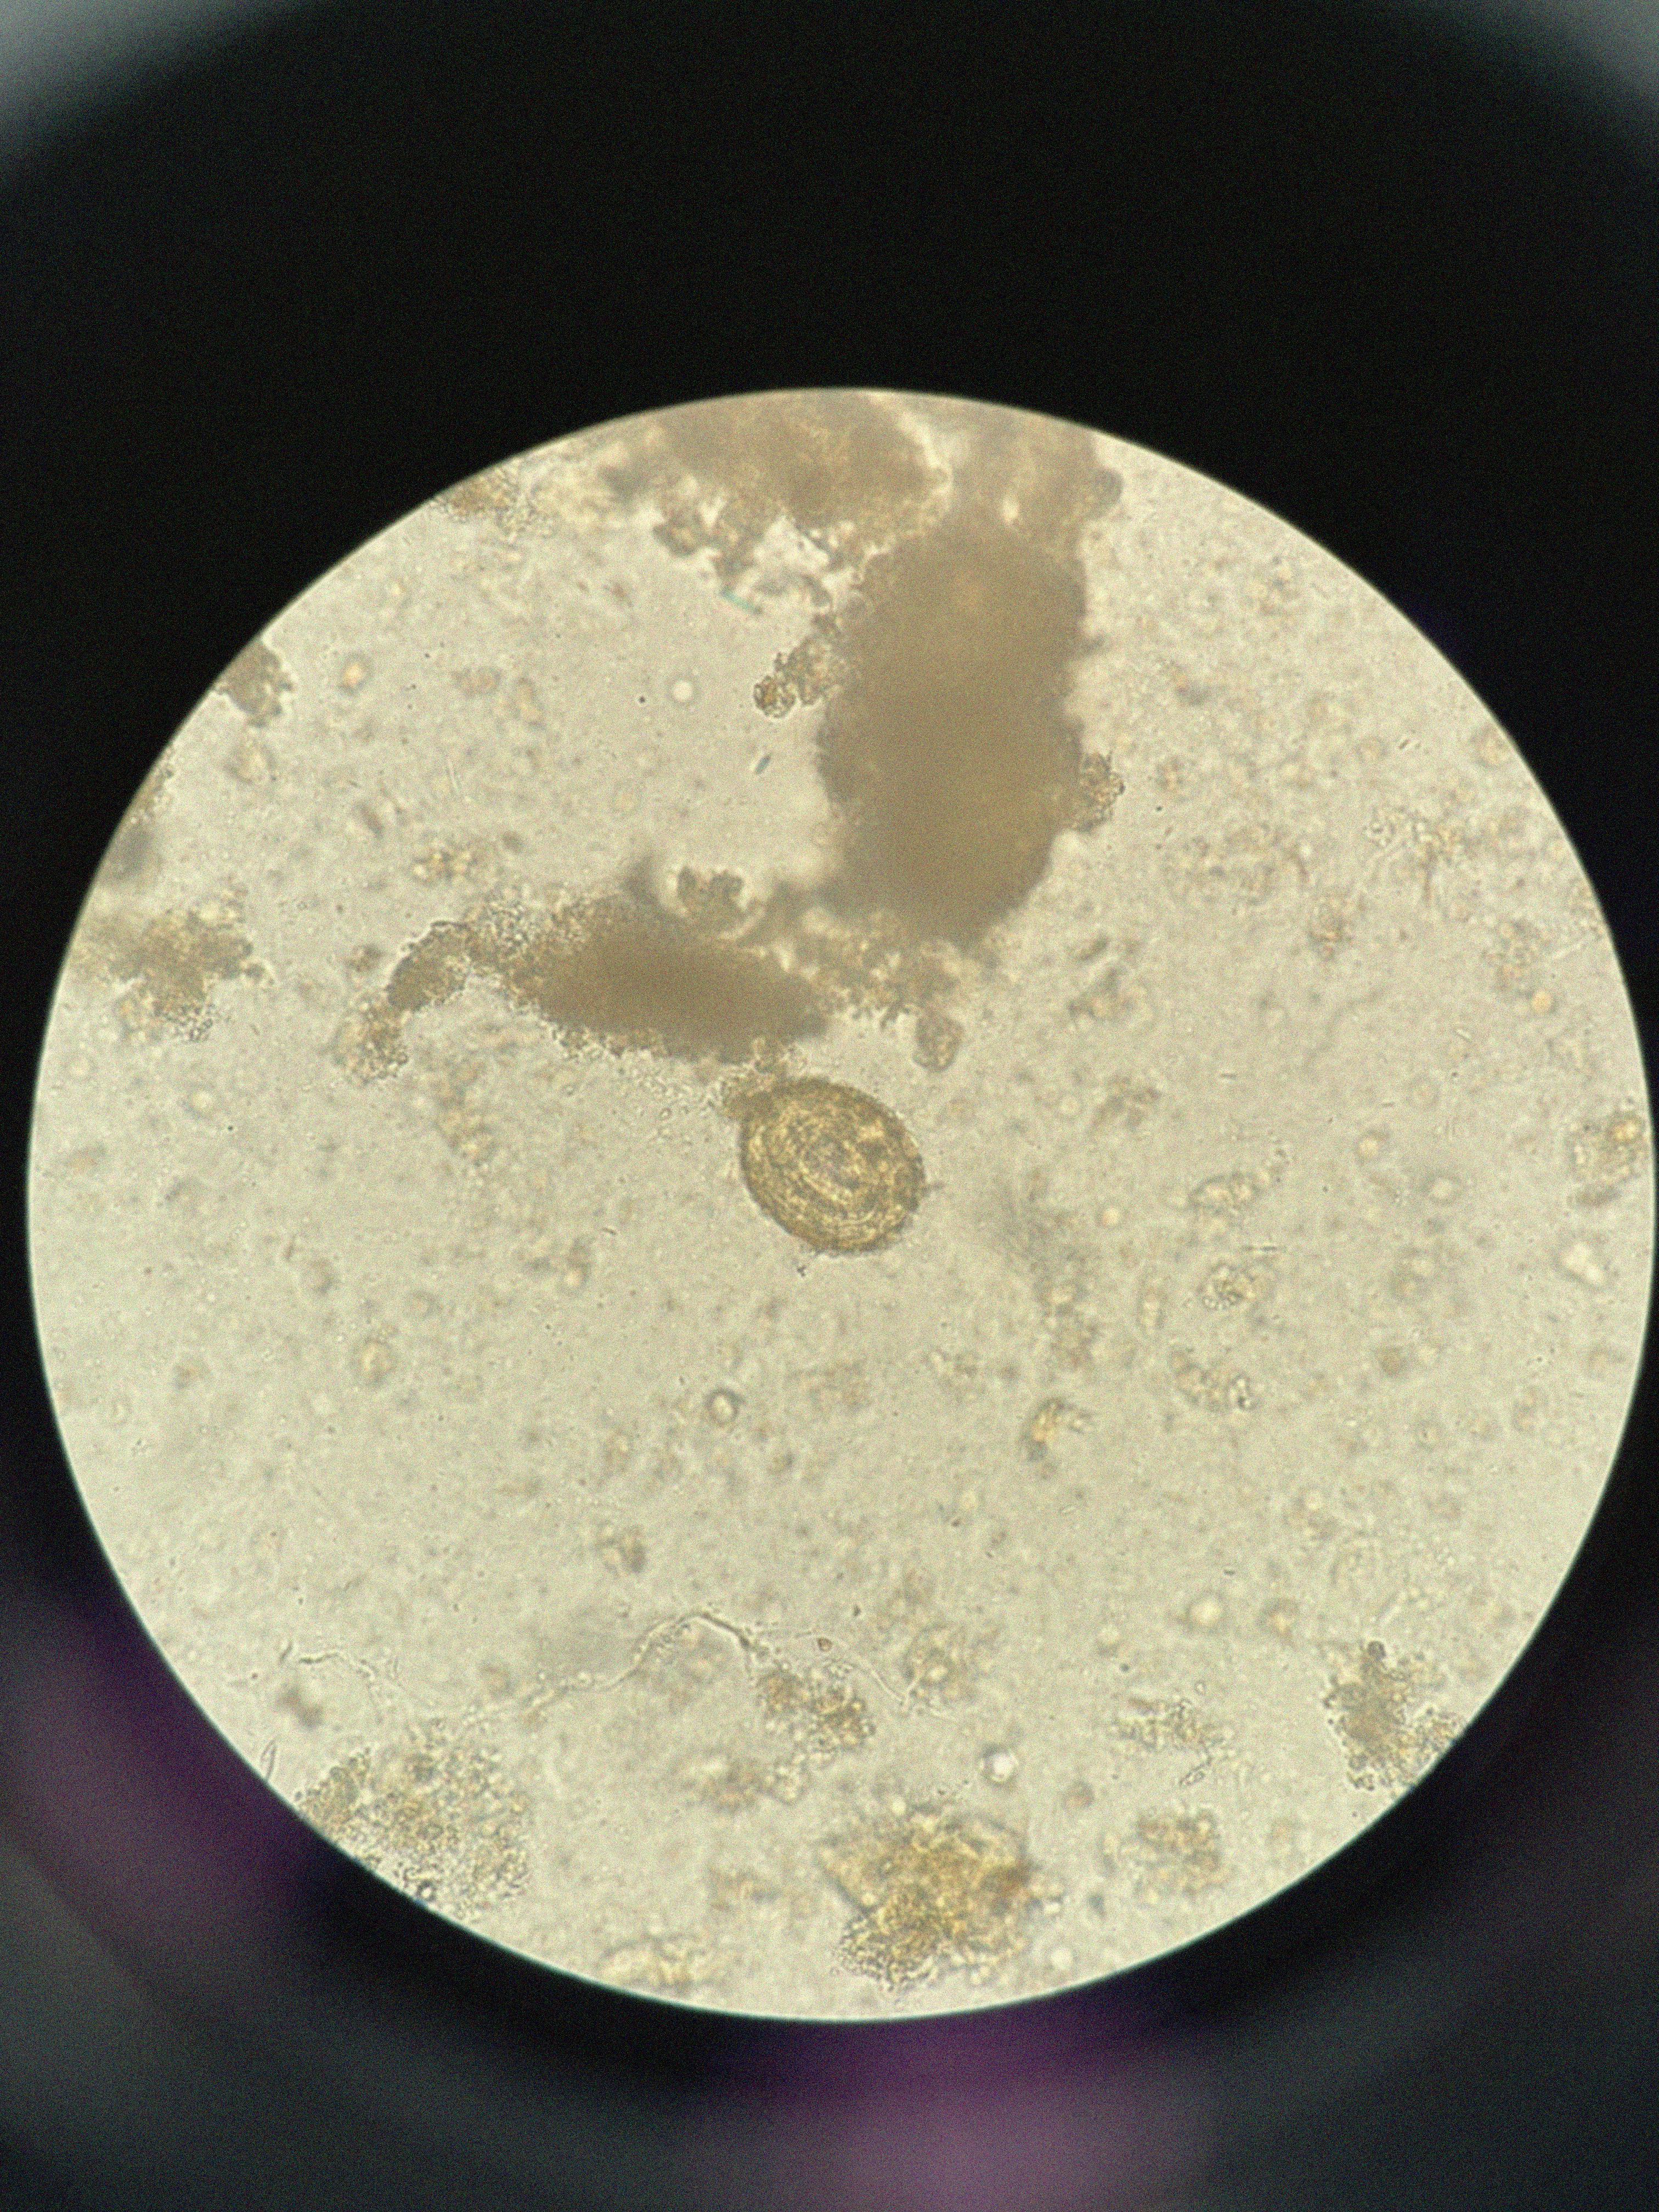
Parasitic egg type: Ascaris lumbricoides